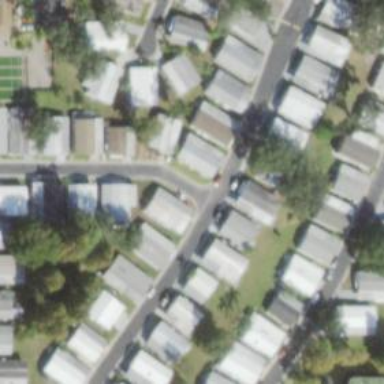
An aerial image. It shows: Living street.